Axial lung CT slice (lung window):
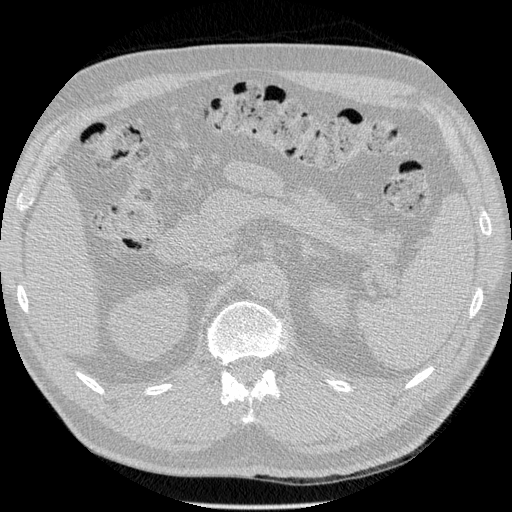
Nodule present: no